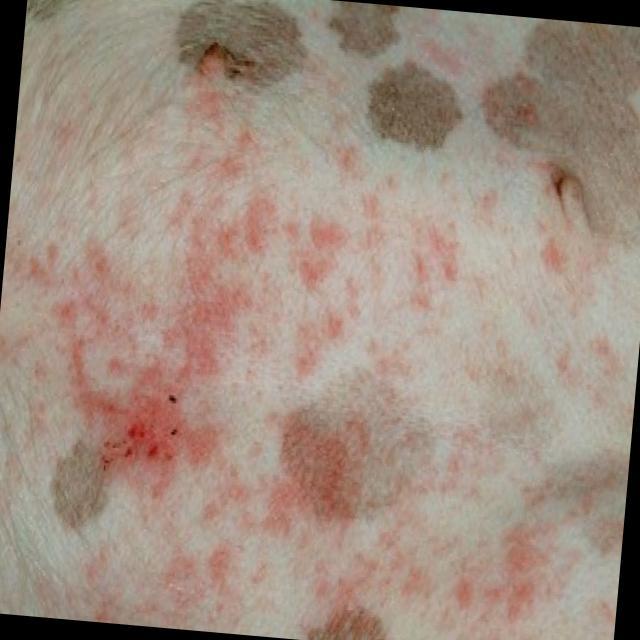
Canine hypersensitivity reaction — allergic skin response with urticaria, erythema, pruritus, and angioedema. May be food, environmental, or flea allergy related.